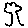
Label: tree